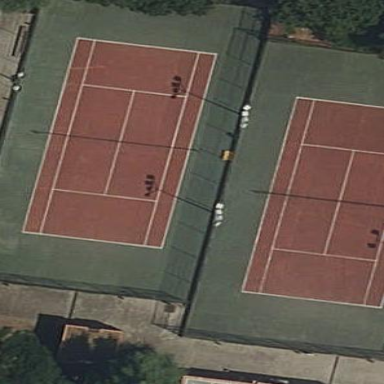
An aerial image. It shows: Tennis court on pitch.